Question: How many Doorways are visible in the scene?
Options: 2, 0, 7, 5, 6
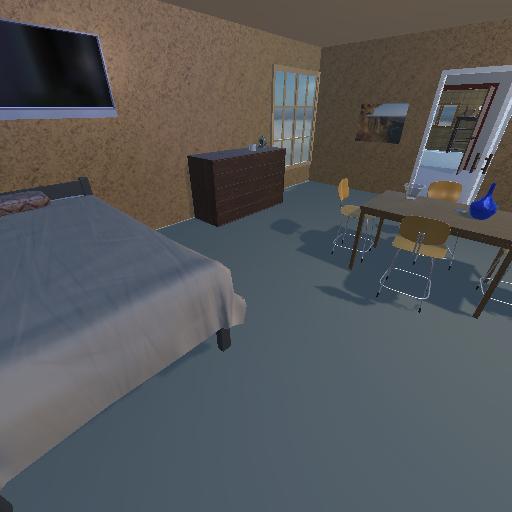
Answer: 2